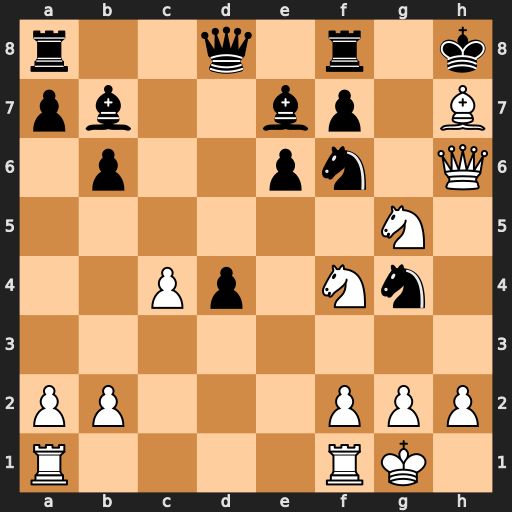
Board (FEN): r2q1r1k/pb2bp1B/1p2pn1Q/6N1/2Pp1Nn1/8/PP3PPP/R4RK1
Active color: w
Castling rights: -
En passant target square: -
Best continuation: Nxf7+ Rxf7 Ng6#